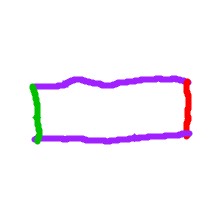
Shape: rectangle